Question: So, I was trying to make a ripple effect when the grid is tapped in UWP.
For my XAML code:
'''
<Grid x:Name="MyGrid" Background="{ThemeResource ApplicationPageBackgroundThemeBrush}" Tapped="MyBorder_Tapped">
<Image x:Name="MyImage" Source="ms-appx:///Assets/ripple.gif" Height="40" Width="40"/>
<TextBlock x:Name="MyTextBlock" Text="Start" Margin="440,230,0,0"></TextBlock>
</Grid>
'''
As you can see, I have included an image and a text. I included a text for the tapped event purpose only.
For the CS code:
'''
private void MyBorder_Tapped(object sender, TappedRoutedEventArgs e)
{
Point touchPosition = e.GetPosition(MyGrid);
MyImage.Margin = new Thickness(touchPosition.X, touchPosition.Y, 0, 0);
MyTextBlock.Margin = new Thickness(touchPosition.X, touchPosition.Y, 0, 0);
}
'''
As for the TextBlock, it changes the margin correctly, however, for the image object, I don't know the reason why it has an offset.
Here is a sample screenshot of the output:

Note: The location of the TextBlock text is the one where i tapped the grid, and as you can see the offset between the two.
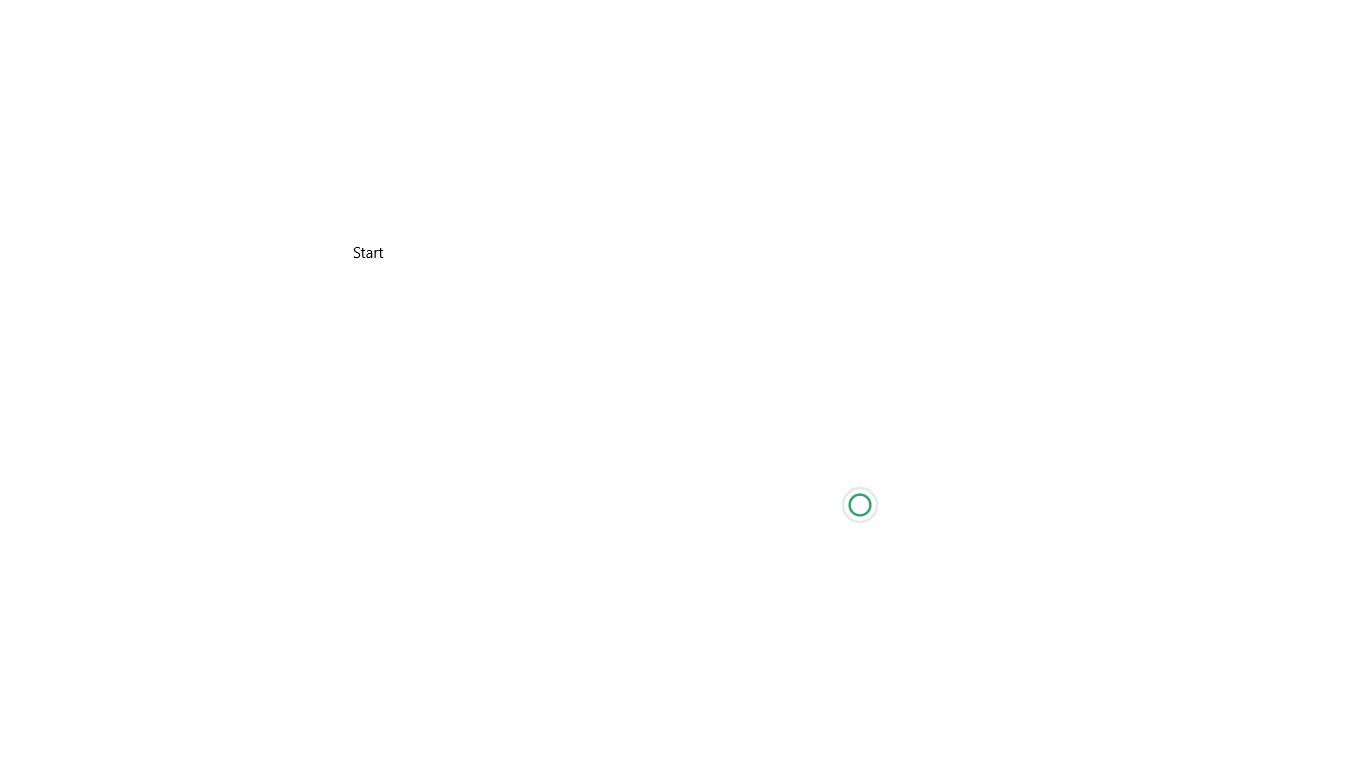
Answer: It's because the has default set to stretch, if you change it to it should calculate the margin as you want - from top left corner:
'''
<Grid x:Name="MyGrid" Background="{ThemeResource ApplicationPageBackgroundThemeBrush}" Tapped="MyBorder_Tapped">
<Image x:Name="MyImage" Source="ms-appx:///Assets/StoreLogo.png" Height="40" Width="40" HorizontalAlignment="Left" VerticalAlignment="Top"/>
<TextBlock x:Name="MyTextBlock" Text="Start" Margin="440,230,0,0"></TextBlock>
</Grid>
'''
However you may think of making separate control for this, maybe use some with offset instead of manipulating margins. Though, this depends on your needs.
Other way to apply the offset:
'''
<Image x:Name="MyImage" Source="ms-appx:///Assets/StoreLogo.png" Height="40" Width="40" HorizontalAlignment="Left" VerticalAlignment="Top">
<Image.RenderTransform>
<TranslateTransform X="-20" Y="-20"/>
</Image.RenderTransform>

'''